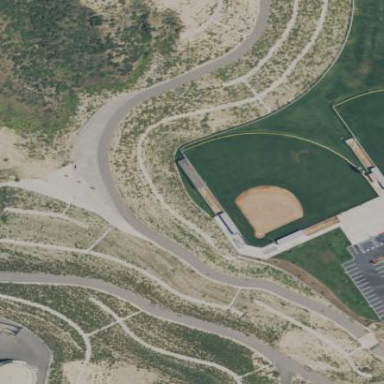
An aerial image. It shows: Softball pitch for leisure land activities.